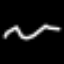
Label: squiggle